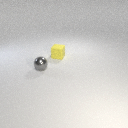
small yellow rubber cube behind small gray metal sphere